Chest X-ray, PA view. Patient: 50 years old, sex F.
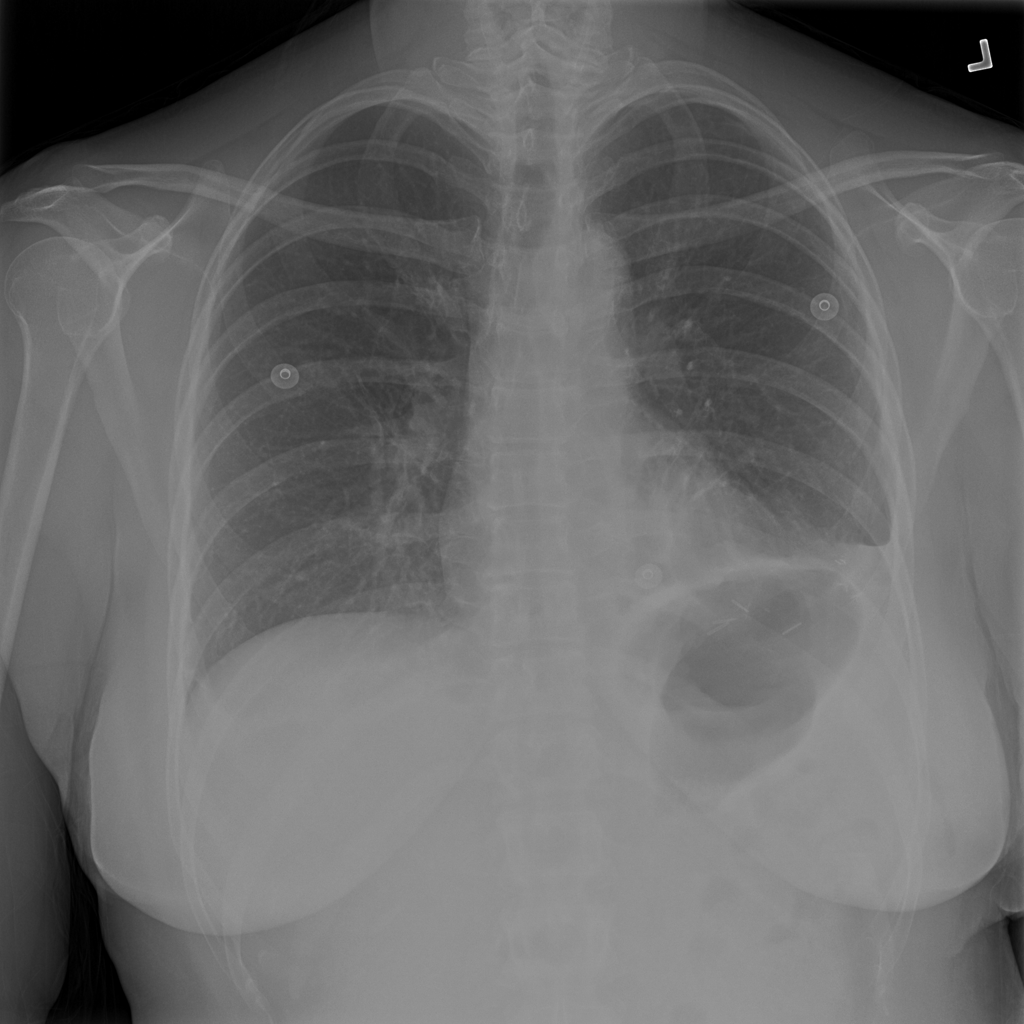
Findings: Pneumothorax